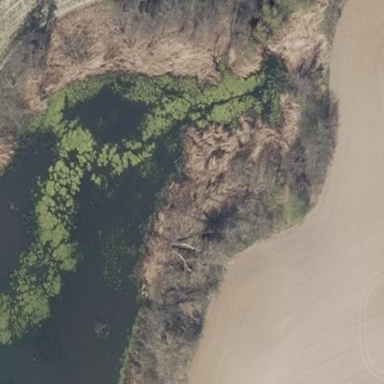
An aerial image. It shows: Patch of scrub vegetation.